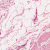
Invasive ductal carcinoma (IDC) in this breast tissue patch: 0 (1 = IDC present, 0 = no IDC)